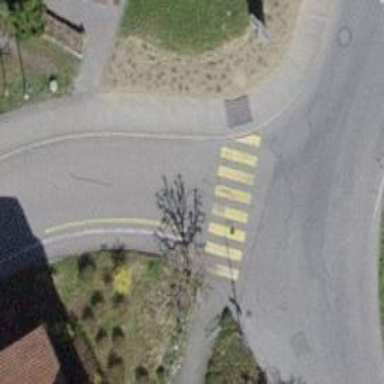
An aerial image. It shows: Uncontrolled zebra crossing with zebra markings.